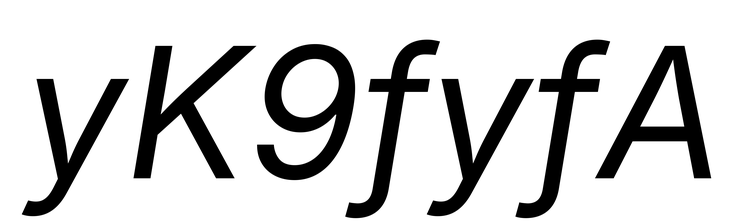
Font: Inter-Italic_Italic